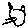
Label: cat